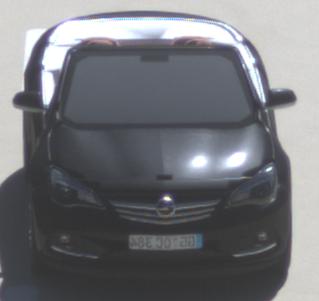
Make: Opel
Model: Cascada 1.4 Turbo
Detailed model: Cascada
Model produced from: 2013/03
Model produced until: 2015/01
Doors: 2
Color: black
Road condition: dry road
Daytime: midday
Contrast: high contrast